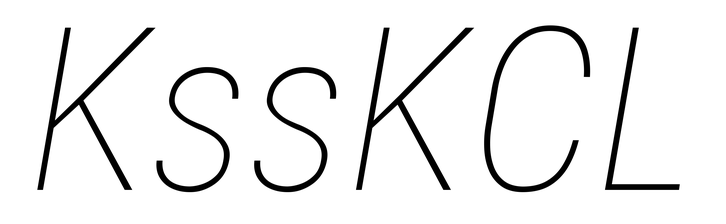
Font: Roboto-Italic_Condensed_Thin_Italic